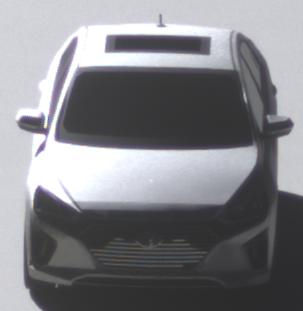
Make: Hyundai
Model: IONIQ Hybrid
Detailed model: IONIQ (AE) Hybrid
Model produced from: 2016/10
Model produced until: 2018/08
Doors: 5
Color: white
Road condition: dry road
Daytime: midday
Contrast: high contrast